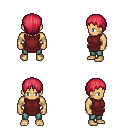
a pixel art fantasy rpg character, male body template, human, tanned skin, maroon tunic, teal pants, ruby red plain hairstyle, four views (front, back, left, right), 2x2 character sprite sheet, small pixel art, hard edges, no anti-aliasing